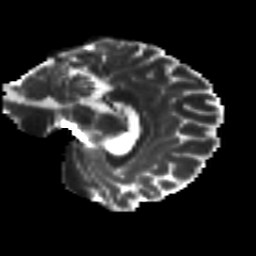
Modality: T2w
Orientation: sagittal
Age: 26
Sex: female
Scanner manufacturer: siemens
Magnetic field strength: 3 T
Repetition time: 8.8 s
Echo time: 0.085 s